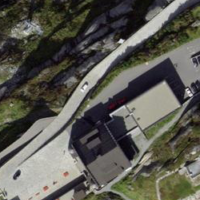
EUNIS habitat code: 31
Species observed at this site:
Empetrum nigrum
Rhododendron ferrugineum
Petasites albus
Arnica montana
Pyrrhocorax graculus
Astrantia minor